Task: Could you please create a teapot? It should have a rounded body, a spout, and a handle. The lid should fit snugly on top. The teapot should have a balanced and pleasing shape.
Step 54:
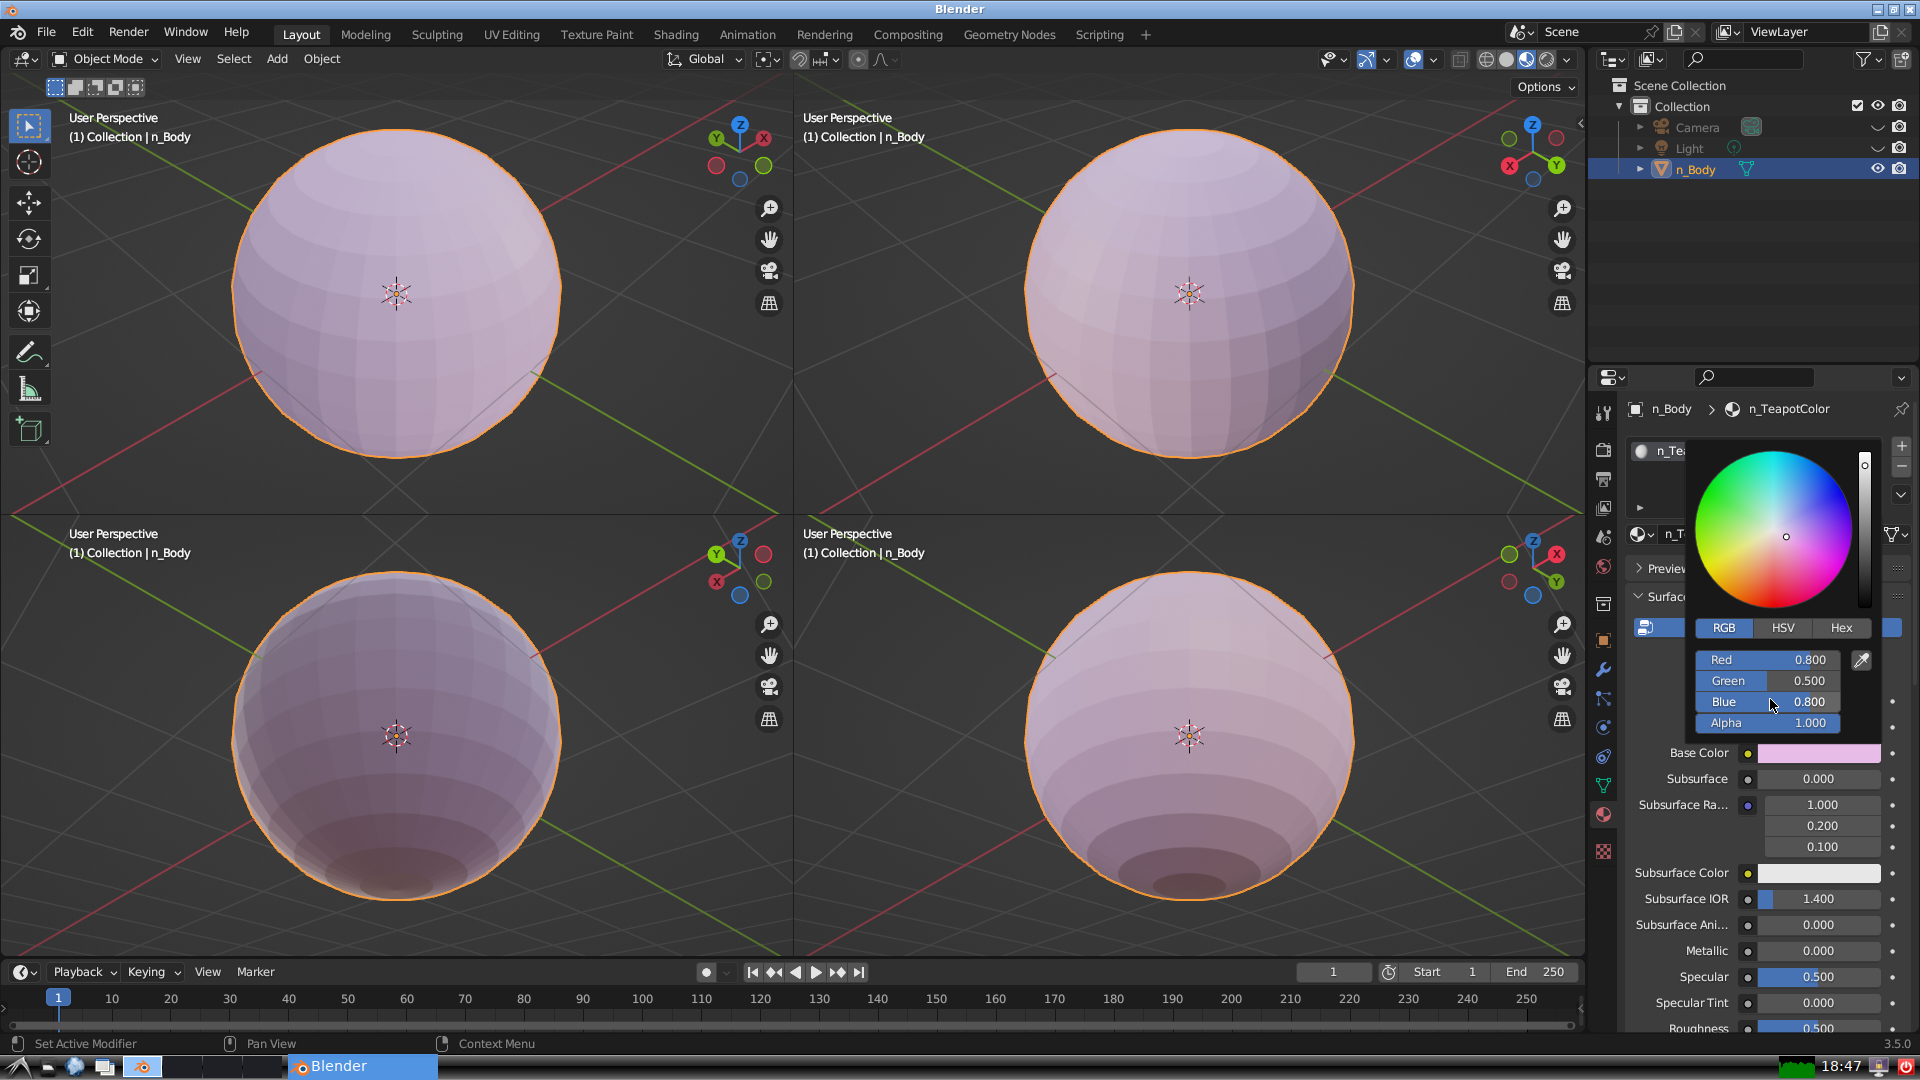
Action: click: no